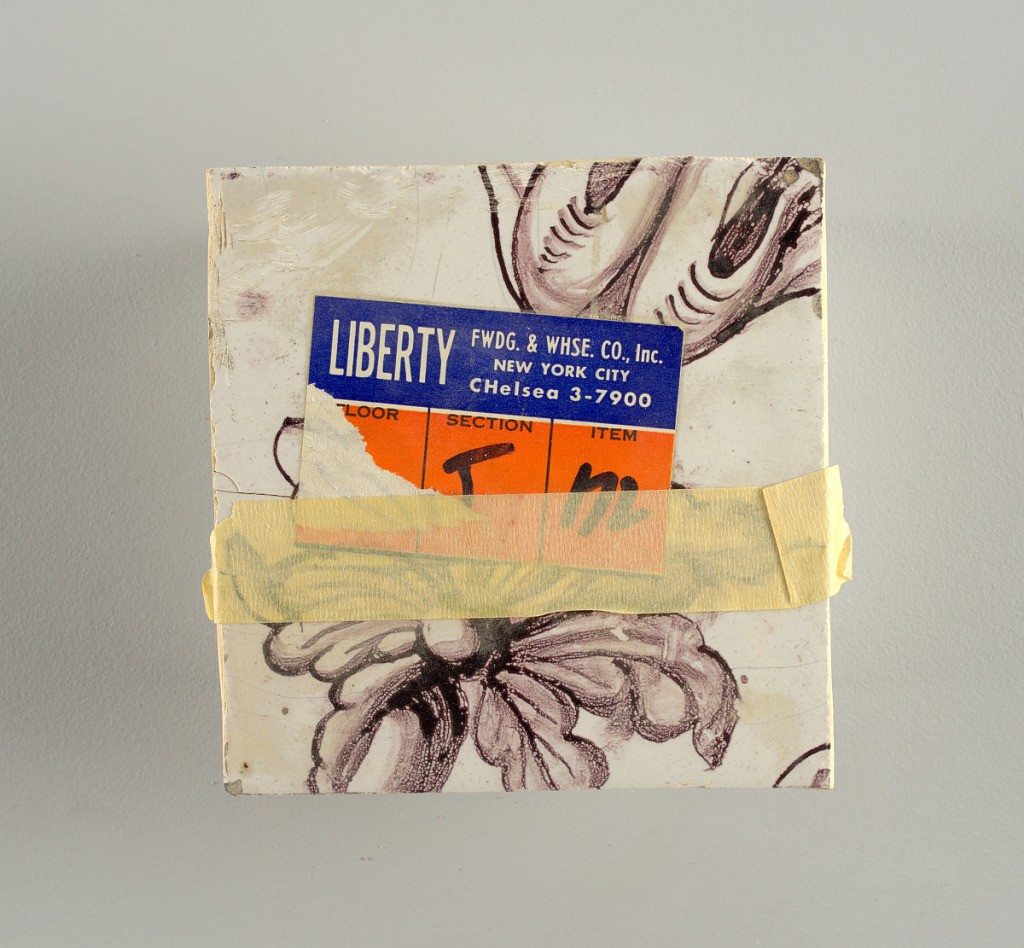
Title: Wall facing
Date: ca. 1725
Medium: tin-glazed earthenware, underglaze
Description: Two vertical rectangles, twenty-three tiles high.  A) Nine tiles wide at top; seven tiles wide at bottom.  B) Ten and one-half tiles wide.

Arabesque design of foliage.  A) with centered figure of Justice under a canopy.  B) with centered urn.